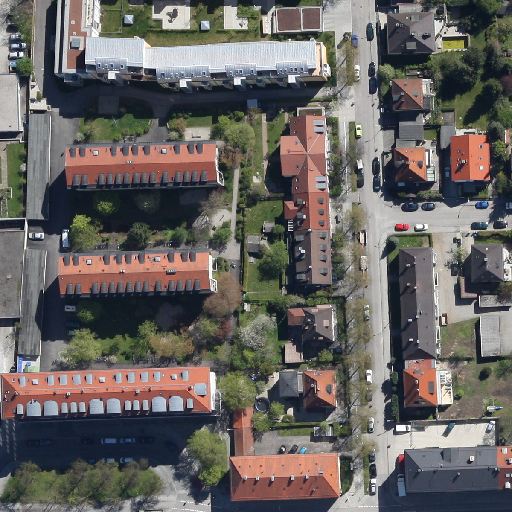
Referring expression: car